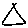
Label: triangle